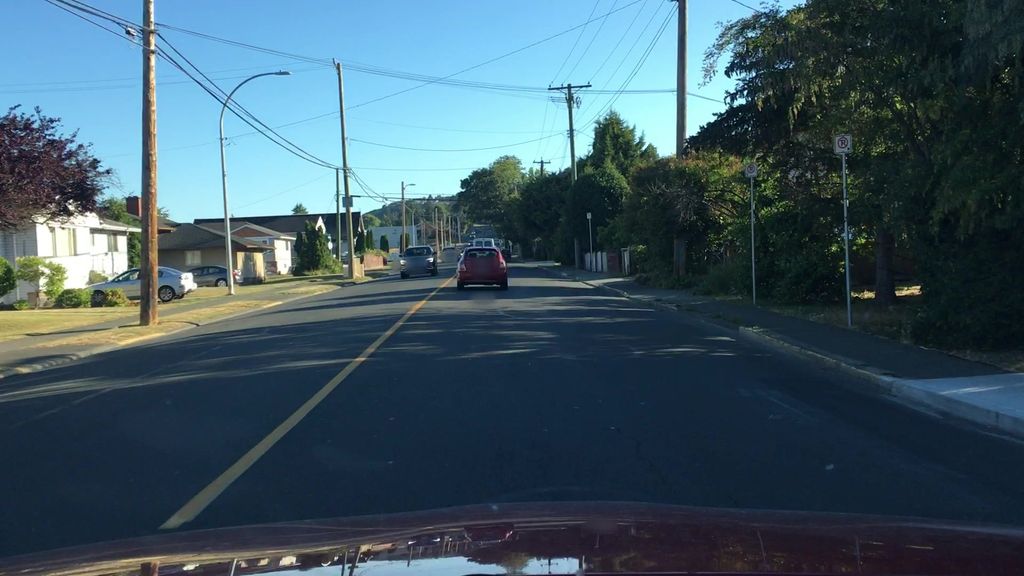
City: victoria